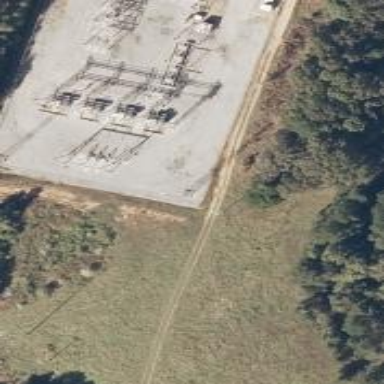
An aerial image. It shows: There is distribution substation enclosed by fence.